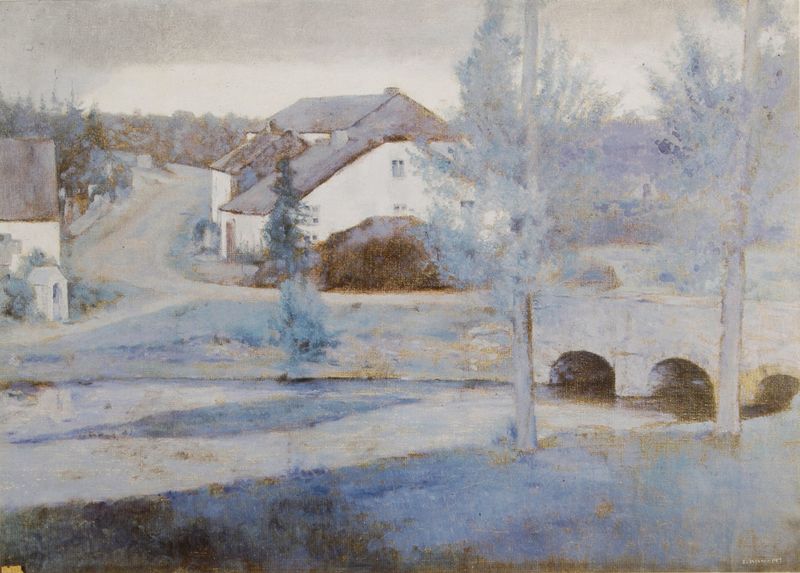
Titel: A Fosset. L'entrée du village
Künstler: Fernand Khnopff
Standort: Wépion
Institution: (Privatbesitz)
Schlagwörter: baum, blau, blätter, dunkel, gemälde, himmel, schatten, wasser, weiß, wolken, aquarell, bäume, fluss, grün, landschaft, ufer, braun, fenster, grau, hell, licht, pastell, strasse, zeichnung, dach, eis, gras, haus, schnee, weg, wiese, malerei, stein, baumstamm, häuser, hügel, kalt, natur, brücke, kirche, wald, kamin, schornstein, ruhe, bogen, fassade, dorf, dächer, bauernhof, hof, winter, schlot, rundbogen, pastellfarben, graun, bauer, schimmer, wasserfarben, reetdach, steinbrücke, gewunden, bläulich, nadelbaum, tanne, walm, rinde, rechteckig, bauernhaus, landscahft, gehöft, winterlandschaft, frost, raureif, baumrinde, schrein, gefroren, morgens, auqarell, misthaufen, höuser, fahrbahn, tamm, gefrore, wintee, lcmühle